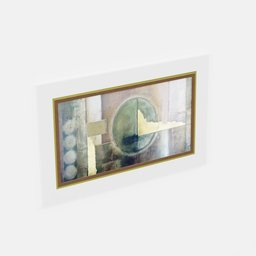
Label: decoration